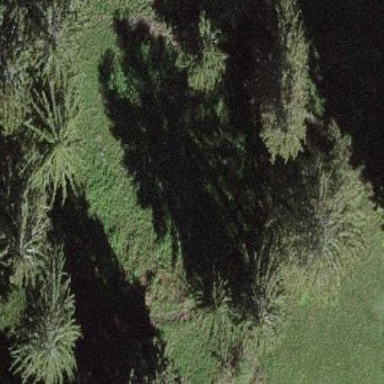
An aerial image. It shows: Forest area.